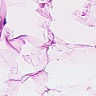
Metastatic tissue present: no